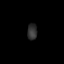
Tissue: prostate
Cell type: T cells
Senescence score: 0.3465
Nuclear area (px): 155
Mean DAPI intensity: 49.026